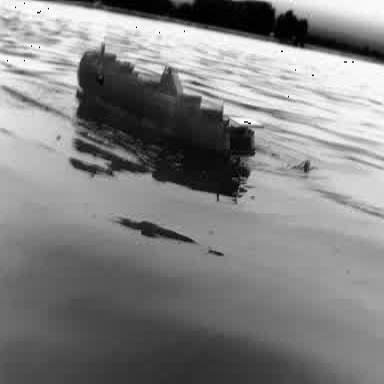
There is a container_ship in the infrared image.